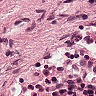
Metastatic tissue present: no